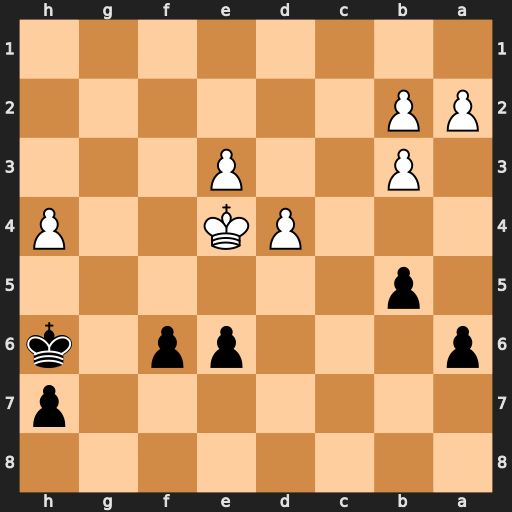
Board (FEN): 8/7p/p3pp1k/1p6/3PK2P/1P2P3/PP6/8
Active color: b
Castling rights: -
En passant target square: -
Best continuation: Kh5 Kf4 Kxh4 e4 Kh5